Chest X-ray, AP view. Patient: 52 years old, sex F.
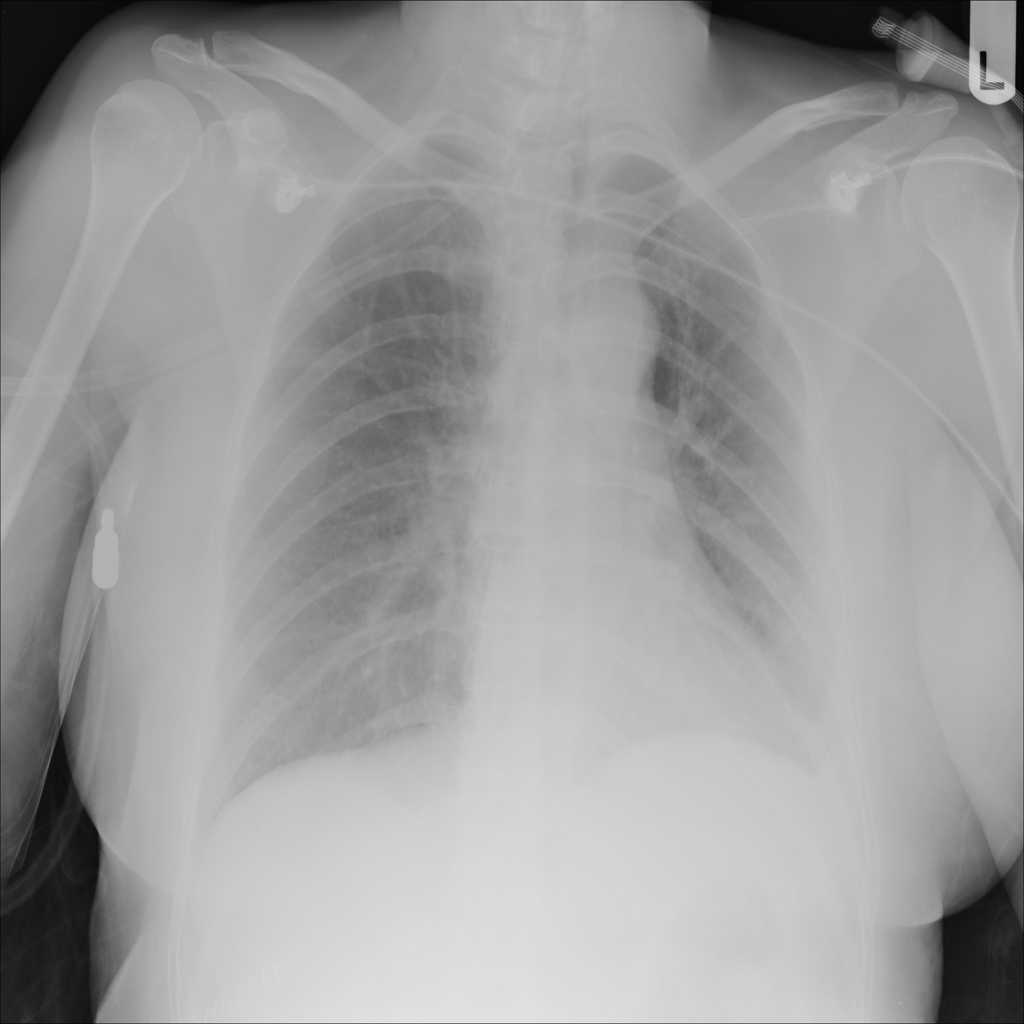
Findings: No Finding